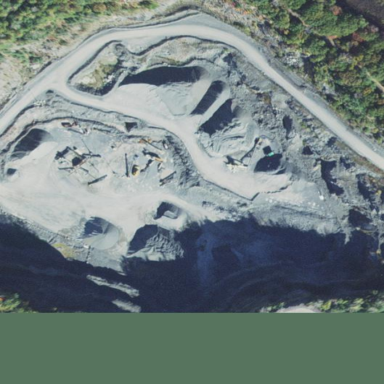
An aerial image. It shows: Quarry area.